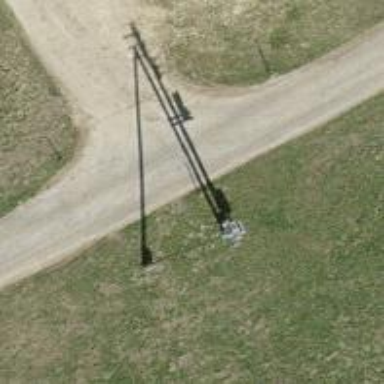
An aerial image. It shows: Distribution transformer attached to power pole.